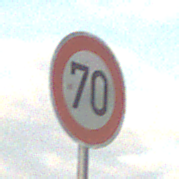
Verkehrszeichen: Geschwindigkeit70
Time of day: SunriseSunset
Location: Outdoor (RoadRail)
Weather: PartlyCloudy
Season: NotSpecified
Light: Natural